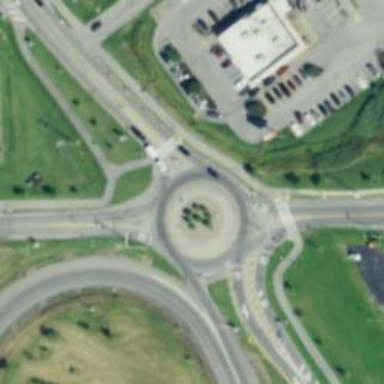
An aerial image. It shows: Asphalt road that is secondary route leading to roundabout.